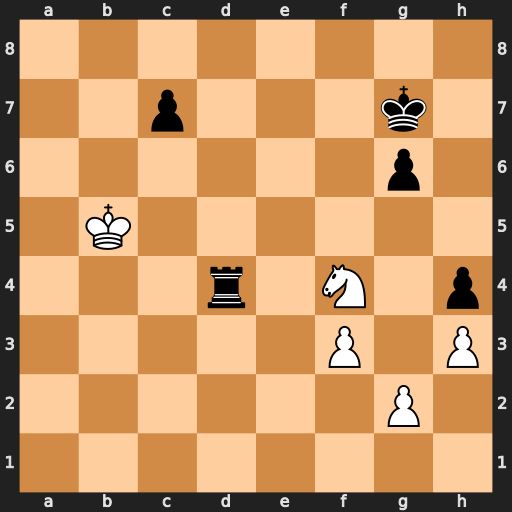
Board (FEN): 8/2p3k1/6p1/1K6/3r1N1p/5P1P/6P1/8
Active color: w
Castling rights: -
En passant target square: -
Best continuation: Ne6+ Kf6 Nxd4